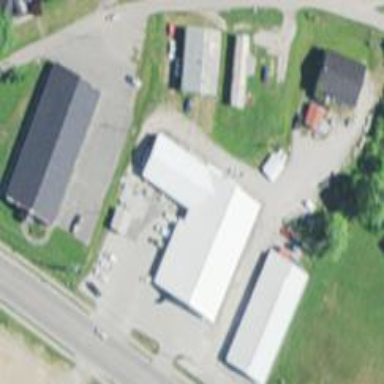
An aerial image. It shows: Hardware shop located in building.